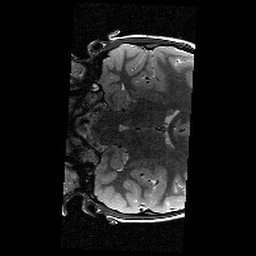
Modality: T2w
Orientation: coronal
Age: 9
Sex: female
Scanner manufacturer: siemens
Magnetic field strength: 3 T
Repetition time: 9.23 s
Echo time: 0.067 s